Question: I have developed a server program using spring mvc.
I need to use jackson for output data.
I added in servlet-context.xml.
but, server response has error 'http status 406'. The resource identified by this request is only capable of generating responses with characteristics not acceptable according to the request "accept" headers.
Why can't I http response using jackson in server?
And where is accept header in spring project using eclipse?
This is my servlet-context.xml
'''
<?xml version="1.0" encoding="UTF-8"?>
<beans:beans xmlns="http://www.springframework.org/schema/mvc"
xmlns:xsi="http://www.w3.org/2001/XMLSchema-instance" xmlns:beans="http://www.springframework.org/schema/beans"
xmlns:context="http://www.springframework.org/schema/context" xmlns:tx="http://www.springframework.org/schema/tx"
xsi:schemaLocation="http://www.springframework.org/schema/mvc
http://www.springframework.org/schema/mvc/spring-mvc.xsd
http://www.springframework.org/schema/beans
http://www.springframework.org/schema/beans/spring-beans.xsd
http://www.springframework.org/schema/context
http://www.springframework.org/schema/context/spring-context.xsd
http://www.springframework.org/schema/tx
http://www.springframework.org/schema/tx/spring-tx.xsd">
<!-- DispatcherServlet Context: defines this servlet's request-processing
infrastructure -->
<!-- Enables the Spring MVC @Controller programming model -->
<annotation-driven />
<!-- Handles HTTP GET requests for /resources/** by efficiently serving
up static resources in the ${webappRoot}/resources directory -->
<resources mapping="/resources/**" location="/resources/" />
<!-- Resolves views selected for rendering by @Controllers to .jsp resources
in the /WEB-INF/views directory -->
<beans:bean
class="org.springframework.web.servlet.view.InternalResourceViewResolver">
<beans:property name="prefix" value="/WEB-INF/views/" />
<beans:property name="suffix" value=".jsp" />
</beans:bean>
<beans:bean
class="org.springframework.web.servlet.view.ContentNegotiatingViewResolver">
<beans:property name="favorPathExtension" value="true" />
<beans:property name="ignoreAcceptHeader" value="true" />
<beans:property name="mediaTypes">
<beans:map>
<beans:entry key="json" value="application/json" />
<beans:entry key="html" value="text/html" />
</beans:map>
</beans:property>
</beans:bean>
<context:component-scan base-package="kr.ac.jbnu.jinggumdari" />
<beans:bean
class="org.springframework.beans.factory.annotation.AutowiredAnnotationBeanPostProcessor" />
<beans:bean id="dataSource" class="org.apache.commons.dbcp.BasicDataSource"
destroy-method="close">
<beans:property name="driverClassName" value="com.mysql.jdbc.Driver" />
<beans:property name="url"
value="jdbc:mysql://localhost:3306/jinggumdari" />
<beans:property name="username" value="root" />
<beans:property name="password" value="mysql1234" />
</beans:bean>
<!-- Hibernate 4 SessionFactory Bean definition -->
<beans:bean id="hibernate4AnnotatedSessionFactory"
class="org.springframework.orm.hibernate4.LocalSessionFactoryBean">
<beans:property name="dataSource" ref="dataSource" />
<beans:property name="annotatedClasses">
<beans:list>
<beans:value>kr.ac.jbnu.jinggumdari.model.Member</beans:value>
</beans:list>
</beans:property>
<beans:property name="hibernateProperties">
<beans:props>
<beans:prop key="hibernate.dialect">org.hibernate.dialect.MySQLDialect
</beans:prop>
<beans:prop key="hibernate.show_sql">true</beans:prop>
</beans:props>
</beans:property>
</beans:bean>
<beans:bean id="memberDAO" class="kr.ac.jbnu.jinggumdari.DAO.MemberDAOImpl">
<beans:property name="sessionFactory"
ref="hibernate4AnnotatedSessionFactory" />
</beans:bean>
<beans:bean id="memberService"
class="kr.ac.jbnu.jinggumdari.serviceImplementation.MemberManageServiceImpl">
<beans:property name="memberDAO" ref="memberDAO"></beans:property>
</beans:bean>
<beans:bean id="reviewDAO" class="kr.ac.jbnu.jinggumdari.DAO.ReviewDAOImpl">
<beans:property name="sessionFactory"
ref="hibernate4AnnotatedSessionFactory" />
</beans:bean>
<beans:bean id="reviewService"
class="kr.ac.jbnu.jinggumdari.serviceImplementation.ReviewManageServiceImpl">
<beans:property name="reviewDAO" ref="reviewDAO"></beans:property>
</beans:bean>
<tx:annotation-driven transaction-manager="transactionManager" />
<beans:bean id="transactionManager"
class="org.springframework.orm.hibernate4.HibernateTransactionManager">
<beans:property name="sessionFactory"
ref="hibernate4AnnotatedSessionFactory" />
</beans:bean>
</beans:beans>
'''
This is my pom.xml
'''
<?xml version="1.0" encoding="UTF-8"?>
<project xmlns="http://maven.apache.org/POM/4.0.0" xmlns:xsi="http://www.w3.org/2001/XMLSchema-instance"
xsi:schemaLocation="http://maven.apache.org/POM/4.0.0 http://maven.apache.org/maven-v4_0_0.xsd">
<modelVersion>4.0.0</modelVersion>
<groupId>com.jbnu</groupId>
<artifactId>jinggumdari</artifactId>
<name>server</name>
<packaging>war</packaging>
<version>1.0.0-BUILD-SNAPSHOT</version>
<properties>
<java-version>1.6</java-version>
<org.springframework-version>4.1.5.RELEASE</org.springframework-version>
<org.aspectj-version>1.8.5</org.aspectj-version>
<org.slf4j-version>1.6.6</org.slf4j-version>
<hibernate.version>4.3.9.Final</hibernate.version>
<jackson.version>1.9.13</jackson.version>
</properties>
<dependencies>
<!-- Spring -->
<dependency>
<groupId>org.springframework</groupId>
<artifactId>spring-context</artifactId>
<version>${org.springframework-version}</version>
<exclusions>
<!-- Exclude Commons Logging in favor of SLF4j -->
<exclusion>
<groupId>commons-logging</groupId>
<artifactId>commons-logging</artifactId>
</exclusion>
</exclusions>
</dependency>
<dependency>
<groupId>org.springframework</groupId>
<artifactId>spring-webmvc</artifactId>
<version>${org.springframework-version}</version>
</dependency>
<dependency>
<groupId>org.springframework</groupId>
<artifactId>spring-core</artifactId>
<version>${org.springframework-version}</version>
</dependency>
<dependency>
<groupId>org.springframework</groupId>
<artifactId>spring-beans</artifactId>
<version>${org.springframework-version}</version>
</dependency>
<dependency>
<groupId>org.springframework</groupId>
<artifactId>spring-tx</artifactId>
<version>${org.springframework-version}</version>
</dependency>
<dependency>
<groupId>org.springframework</groupId>
<artifactId>spring-orm</artifactId>
<version>${org.springframework-version}</version>
</dependency>
<!-- AspectJ -->
<dependency>
<groupId>org.aspectj</groupId>
<artifactId>aspectjrt</artifactId>
<version>${org.aspectj-version}</version>
</dependency>
<dependency>
<groupId>org.aspectj</groupId>
<artifactId>aspectjweaver</artifactId>
<version>${org.aspectj-version}</version>
</dependency>
<!-- Logging -->
<dependency>
<groupId>org.slf4j</groupId>
<artifactId>slf4j-api</artifactId>
<version>${org.slf4j-version}</version>
</dependency>
<dependency>
<groupId>org.slf4j</groupId>
<artifactId>jcl-over-slf4j</artifactId>
<version>${org.slf4j-version}</version>
<scope>runtime</scope>
</dependency>
<dependency>
<groupId>org.slf4j</groupId>
<artifactId>slf4j-log4j12</artifactId>
<version>${org.slf4j-version}</version>
<scope>runtime</scope>
</dependency>
<dependency>
<groupId>log4j</groupId>
<artifactId>log4j</artifactId>
<version>1.2.15</version>
<exclusions>
<exclusion>
<groupId>javax.mail</groupId>
<artifactId>mail</artifactId>
</exclusion>
<exclusion>
<groupId>javax.jms</groupId>
<artifactId>jms</artifactId>
</exclusion>
<exclusion>
<groupId>com.sun.jdmk</groupId>
<artifactId>jmxtools</artifactId>
</exclusion>
<exclusion>
<groupId>com.sun.jmx</groupId>
<artifactId>jmxri</artifactId>
</exclusion>
</exclusions>
<scope>runtime</scope>
</dependency>
<!-- @Inject -->
<dependency>
<groupId>javax.inject</groupId>
<artifactId>javax.inject</artifactId>
<version>1</version>
</dependency>
<!-- Servlet -->
<dependency>
<groupId>javax.servlet</groupId>
<artifactId>servlet-api</artifactId>
<version>2.5</version>
<scope>provided</scope>
</dependency>
<dependency>
<groupId>javax.servlet.jsp</groupId>
<artifactId>jsp-api</artifactId>
<version>2.1</version>
<scope>provided</scope>
</dependency>
<dependency>
<groupId>javax.servlet</groupId>
<artifactId>jstl</artifactId>
<version>1.2</version>
</dependency>
<!-- Test -->
<dependency>
<groupId>junit</groupId>
<artifactId>junit</artifactId>
<version>4.7</version>
<scope>test</scope>
</dependency>
<!-- Hibernate -->
<dependency>
<groupId>org.hibernate</groupId>
<artifactId>hibernate-core</artifactId>
<version>${hibernate.version}</version>
</dependency>
<dependency>
<groupId>org.hibernate</groupId>
<artifactId>hibernate-entitymanager</artifactId>
<version>${hibernate.version}</version>
</dependency>
<!-- JDBC -->
<dependency>
<groupId>mysql</groupId>
<artifactId>mysql-connector-java</artifactId>
<version>5.1.30</version>
</dependency>
<!-- javax.persistence -->
<dependency>
<groupId>javax.persistence</groupId>
<artifactId>persistence-api</artifactId>
<version>1.0.2</version>
</dependency>
<!-- apache DBCP -->
<dependency>
<groupId>commons-dbcp</groupId>
<artifactId>commons-dbcp</artifactId>
<version>1.4</version>
</dependency>
<!-- JSON -->
<dependency>
<groupId>org.codehaus.jackson</groupId>
<artifactId>jackson-mapper-asl</artifactId>
<version>${jackson.version}</version>
</dependency>
<dependency>
<groupId>org.codehaus.jackson</groupId>
<artifactId>jackson-core-asl</artifactId>
<version>${jackson.version}</version>
</dependency>
</dependencies>
<build>
<plugins>
<plugin>
<artifactId>maven-eclipse-plugin</artifactId>
<version>2.9</version>
<configuration>
<additionalProjectnatures>
<projectnature>org.springframework.ide.eclipse.core.springnature</projectnature>
</additionalProjectnatures>
<additionalBuildcommands>
<buildcommand>org.springframework.ide.eclipse.core.springbuilder</buildcommand>
</additionalBuildcommands>
<downloadSources>true</downloadSources>
<downloadJavadocs>true</downloadJavadocs>
</configuration>
</plugin>
<plugin>
<groupId>org.apache.maven.plugins</groupId>
<artifactId>maven-compiler-plugin</artifactId>
<version>2.5.1</version>
<configuration>
<source>1.6</source>
<target>1.6</target>
<compilerArgument>-Xlint:all</compilerArgument>
<showWarnings>true</showWarnings>
<showDeprecation>true</showDeprecation>
</configuration>
</plugin>
<plugin>
<groupId>org.codehaus.mojo</groupId>
<artifactId>exec-maven-plugin</artifactId>
<version>1.2.1</version>
<configuration>
<mainClass>org.test.int1.Main</mainClass>
</configuration>
</plugin>
</plugins>
</build>
</project>
'''
This is my project explorer

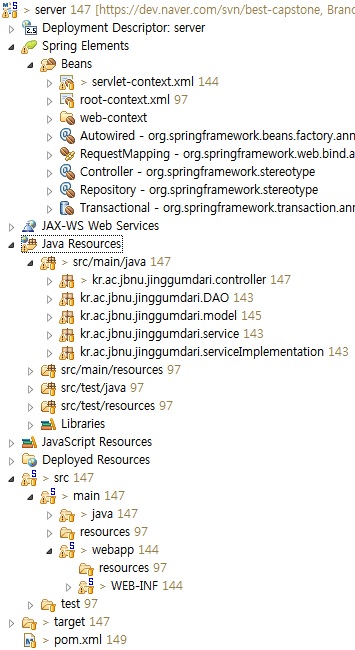
Answer: Add
'''
<dependency>
<groupId>com.fasterxml.jackson.core</groupId>
<artifactId>jackson-core</artifactId>
<version>${jackson.version}</version>
</dependency>
<dependency>
<groupId>com.fasterxml.jackson.core</groupId>
<artifactId>jackson-databind</artifactId>
<version>${jackson.version}</version>
</dependency>
'''
in your pom.xml and use latest jackson